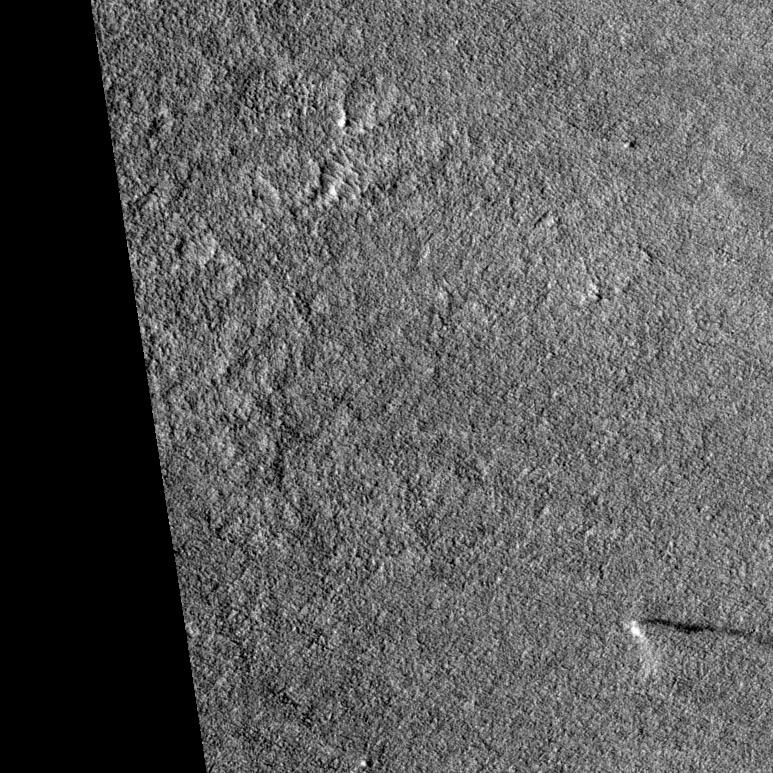
Label: dustdevil